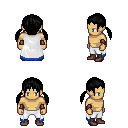
a pixel art fantasy rpg character, male body template, human, tanned skin, white trimmed cape, white pants, black twin-tailed hairstyle, leather bracers, maroon shoes, four views (front, back, left, right), 2x2 character sprite sheet, small pixel art, hard edges, no anti-aliasing